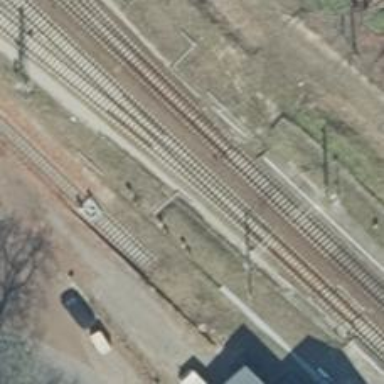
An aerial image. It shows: Railway switch with the turnout side on the right.